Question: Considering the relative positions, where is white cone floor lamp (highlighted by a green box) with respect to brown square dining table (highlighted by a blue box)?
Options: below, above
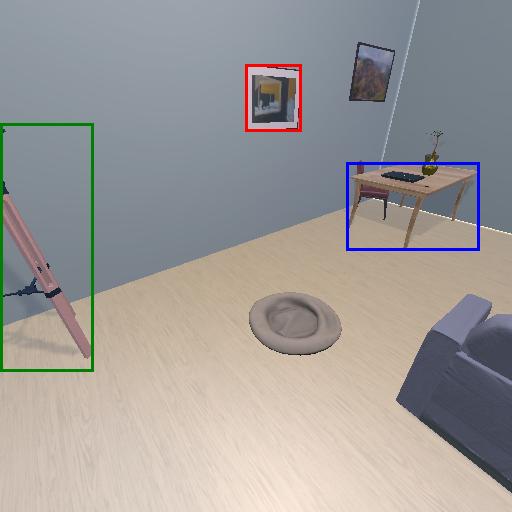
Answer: below